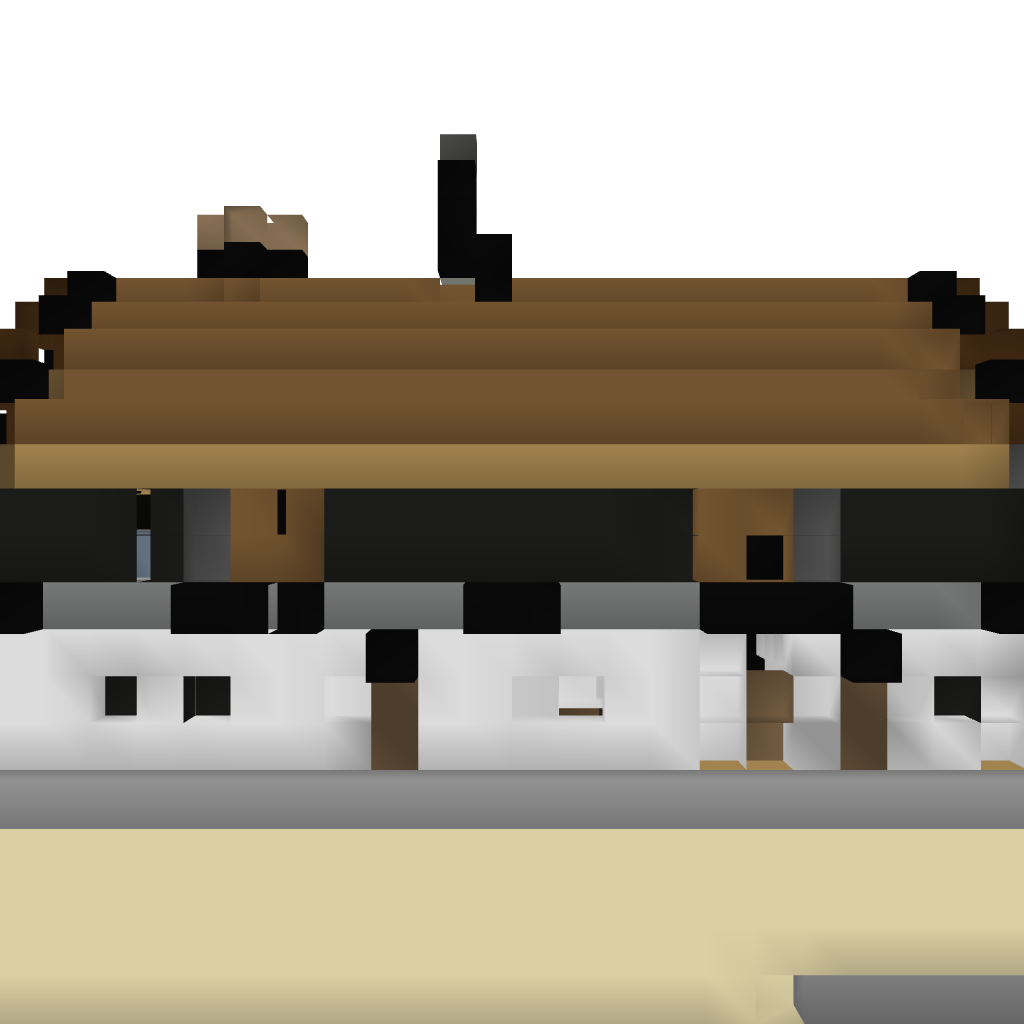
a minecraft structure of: The Krusty Krab